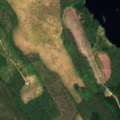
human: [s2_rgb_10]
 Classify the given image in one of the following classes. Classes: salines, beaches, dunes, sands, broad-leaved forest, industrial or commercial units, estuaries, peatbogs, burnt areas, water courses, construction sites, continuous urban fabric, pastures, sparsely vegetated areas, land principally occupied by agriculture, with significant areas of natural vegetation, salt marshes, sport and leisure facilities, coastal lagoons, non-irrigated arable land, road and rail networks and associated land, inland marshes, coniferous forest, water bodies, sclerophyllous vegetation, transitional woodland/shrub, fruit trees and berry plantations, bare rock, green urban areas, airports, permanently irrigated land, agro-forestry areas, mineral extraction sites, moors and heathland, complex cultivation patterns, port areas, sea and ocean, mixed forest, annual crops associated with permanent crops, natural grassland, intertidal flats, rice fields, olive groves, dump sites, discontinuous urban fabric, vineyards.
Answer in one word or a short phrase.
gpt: coniferous forest, mixed forest, transitional woodland/shrub, peatbogs, water bodies